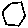
Label: hexagon